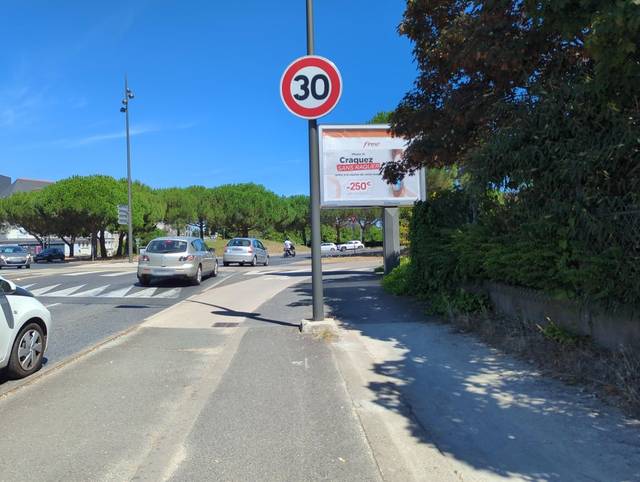
Region: France
Coordinates: 47.373, 0.6787